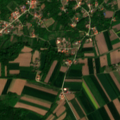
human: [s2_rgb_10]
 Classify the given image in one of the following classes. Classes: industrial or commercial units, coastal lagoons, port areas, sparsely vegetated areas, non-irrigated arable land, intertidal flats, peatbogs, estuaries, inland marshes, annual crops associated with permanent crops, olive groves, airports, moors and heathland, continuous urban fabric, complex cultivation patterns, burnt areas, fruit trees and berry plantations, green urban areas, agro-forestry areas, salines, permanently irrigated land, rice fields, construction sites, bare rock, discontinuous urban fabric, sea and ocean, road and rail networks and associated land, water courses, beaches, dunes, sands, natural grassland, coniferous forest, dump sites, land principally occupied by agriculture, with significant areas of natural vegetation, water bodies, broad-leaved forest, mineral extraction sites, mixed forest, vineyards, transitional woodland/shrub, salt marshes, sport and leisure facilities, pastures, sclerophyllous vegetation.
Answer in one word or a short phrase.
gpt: discontinuous urban fabric, non-irrigated arable land, complex cultivation patterns, land principally occupied by agriculture, with significant areas of natural vegetation, broad-leaved forest